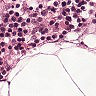
Metastatic tissue present: no